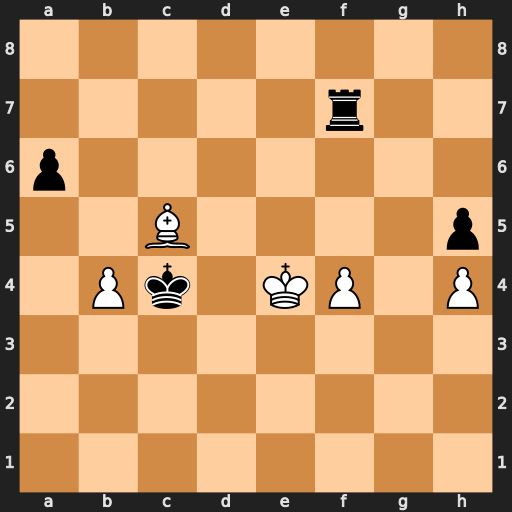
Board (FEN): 8/5r2/p7/2B4p/1Pk1KP1P/8/8/8
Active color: w
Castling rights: -
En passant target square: -
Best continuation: Bd6 Rd7 Ke5 Rd8 Ke6 Re8+ Be7